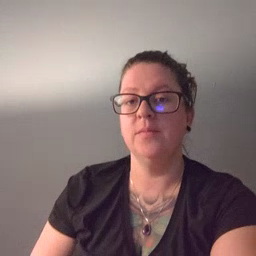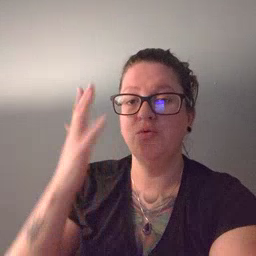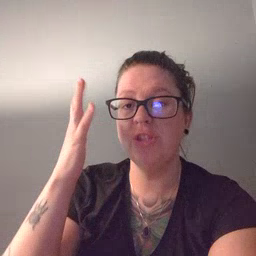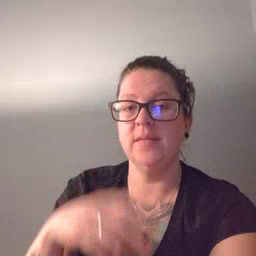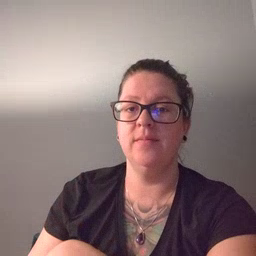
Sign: tree